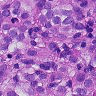
Metastatic tissue present: yes